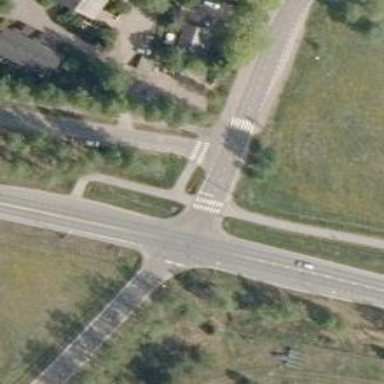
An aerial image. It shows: Asphalt cycleway.